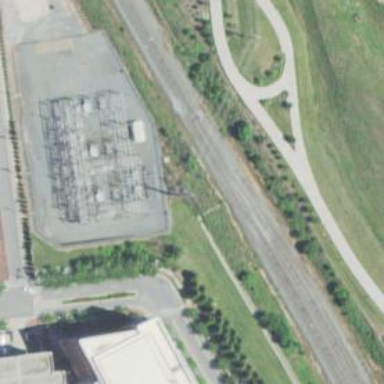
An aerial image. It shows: Distribution power substation secured by fence.